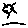
Label: sun